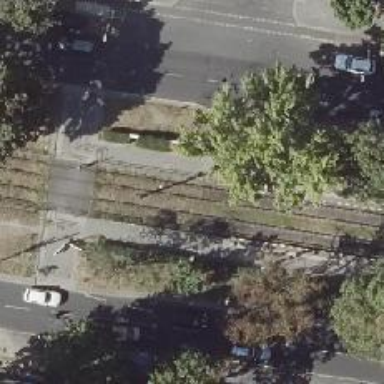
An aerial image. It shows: Tram stop position for public transport.